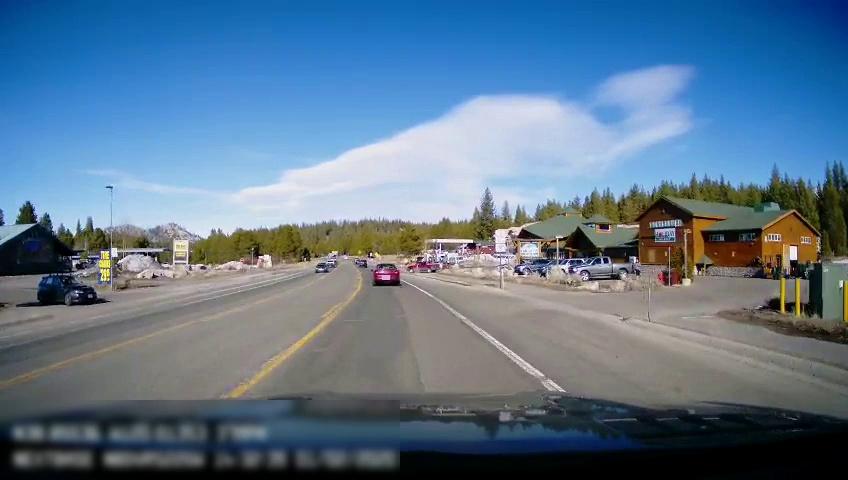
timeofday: Day
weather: Sunny
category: Drivable Space
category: Drivable Space
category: Vehicles | Car
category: Vehicles | SUV
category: Vehicles | Car
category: Vehicles | Car
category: Vehicles | Truck
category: Vehicles | SUV
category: Vehicles | SUV
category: Vehicles | SUV
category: Vehicles | Truck
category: Pedestrians
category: Vehicles | Truck
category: Lanes | Current Lane
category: Lanes | Current Lane
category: Lanes | Opposite Lane
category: Lanes | Opposite Lane
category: Lanes | Opposite Lane
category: Traffic | Signs
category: Traffic | Signs